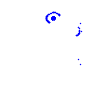
Particle: electron